Interaction volume radius: 10 \u00c5
Interaction volume height: 20 \u00c5
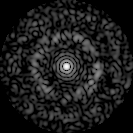
Disorder parameter: 0.8409